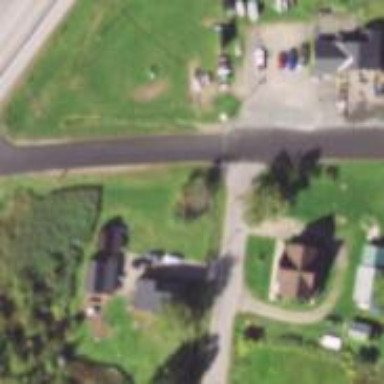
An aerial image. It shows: Residential road.